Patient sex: M
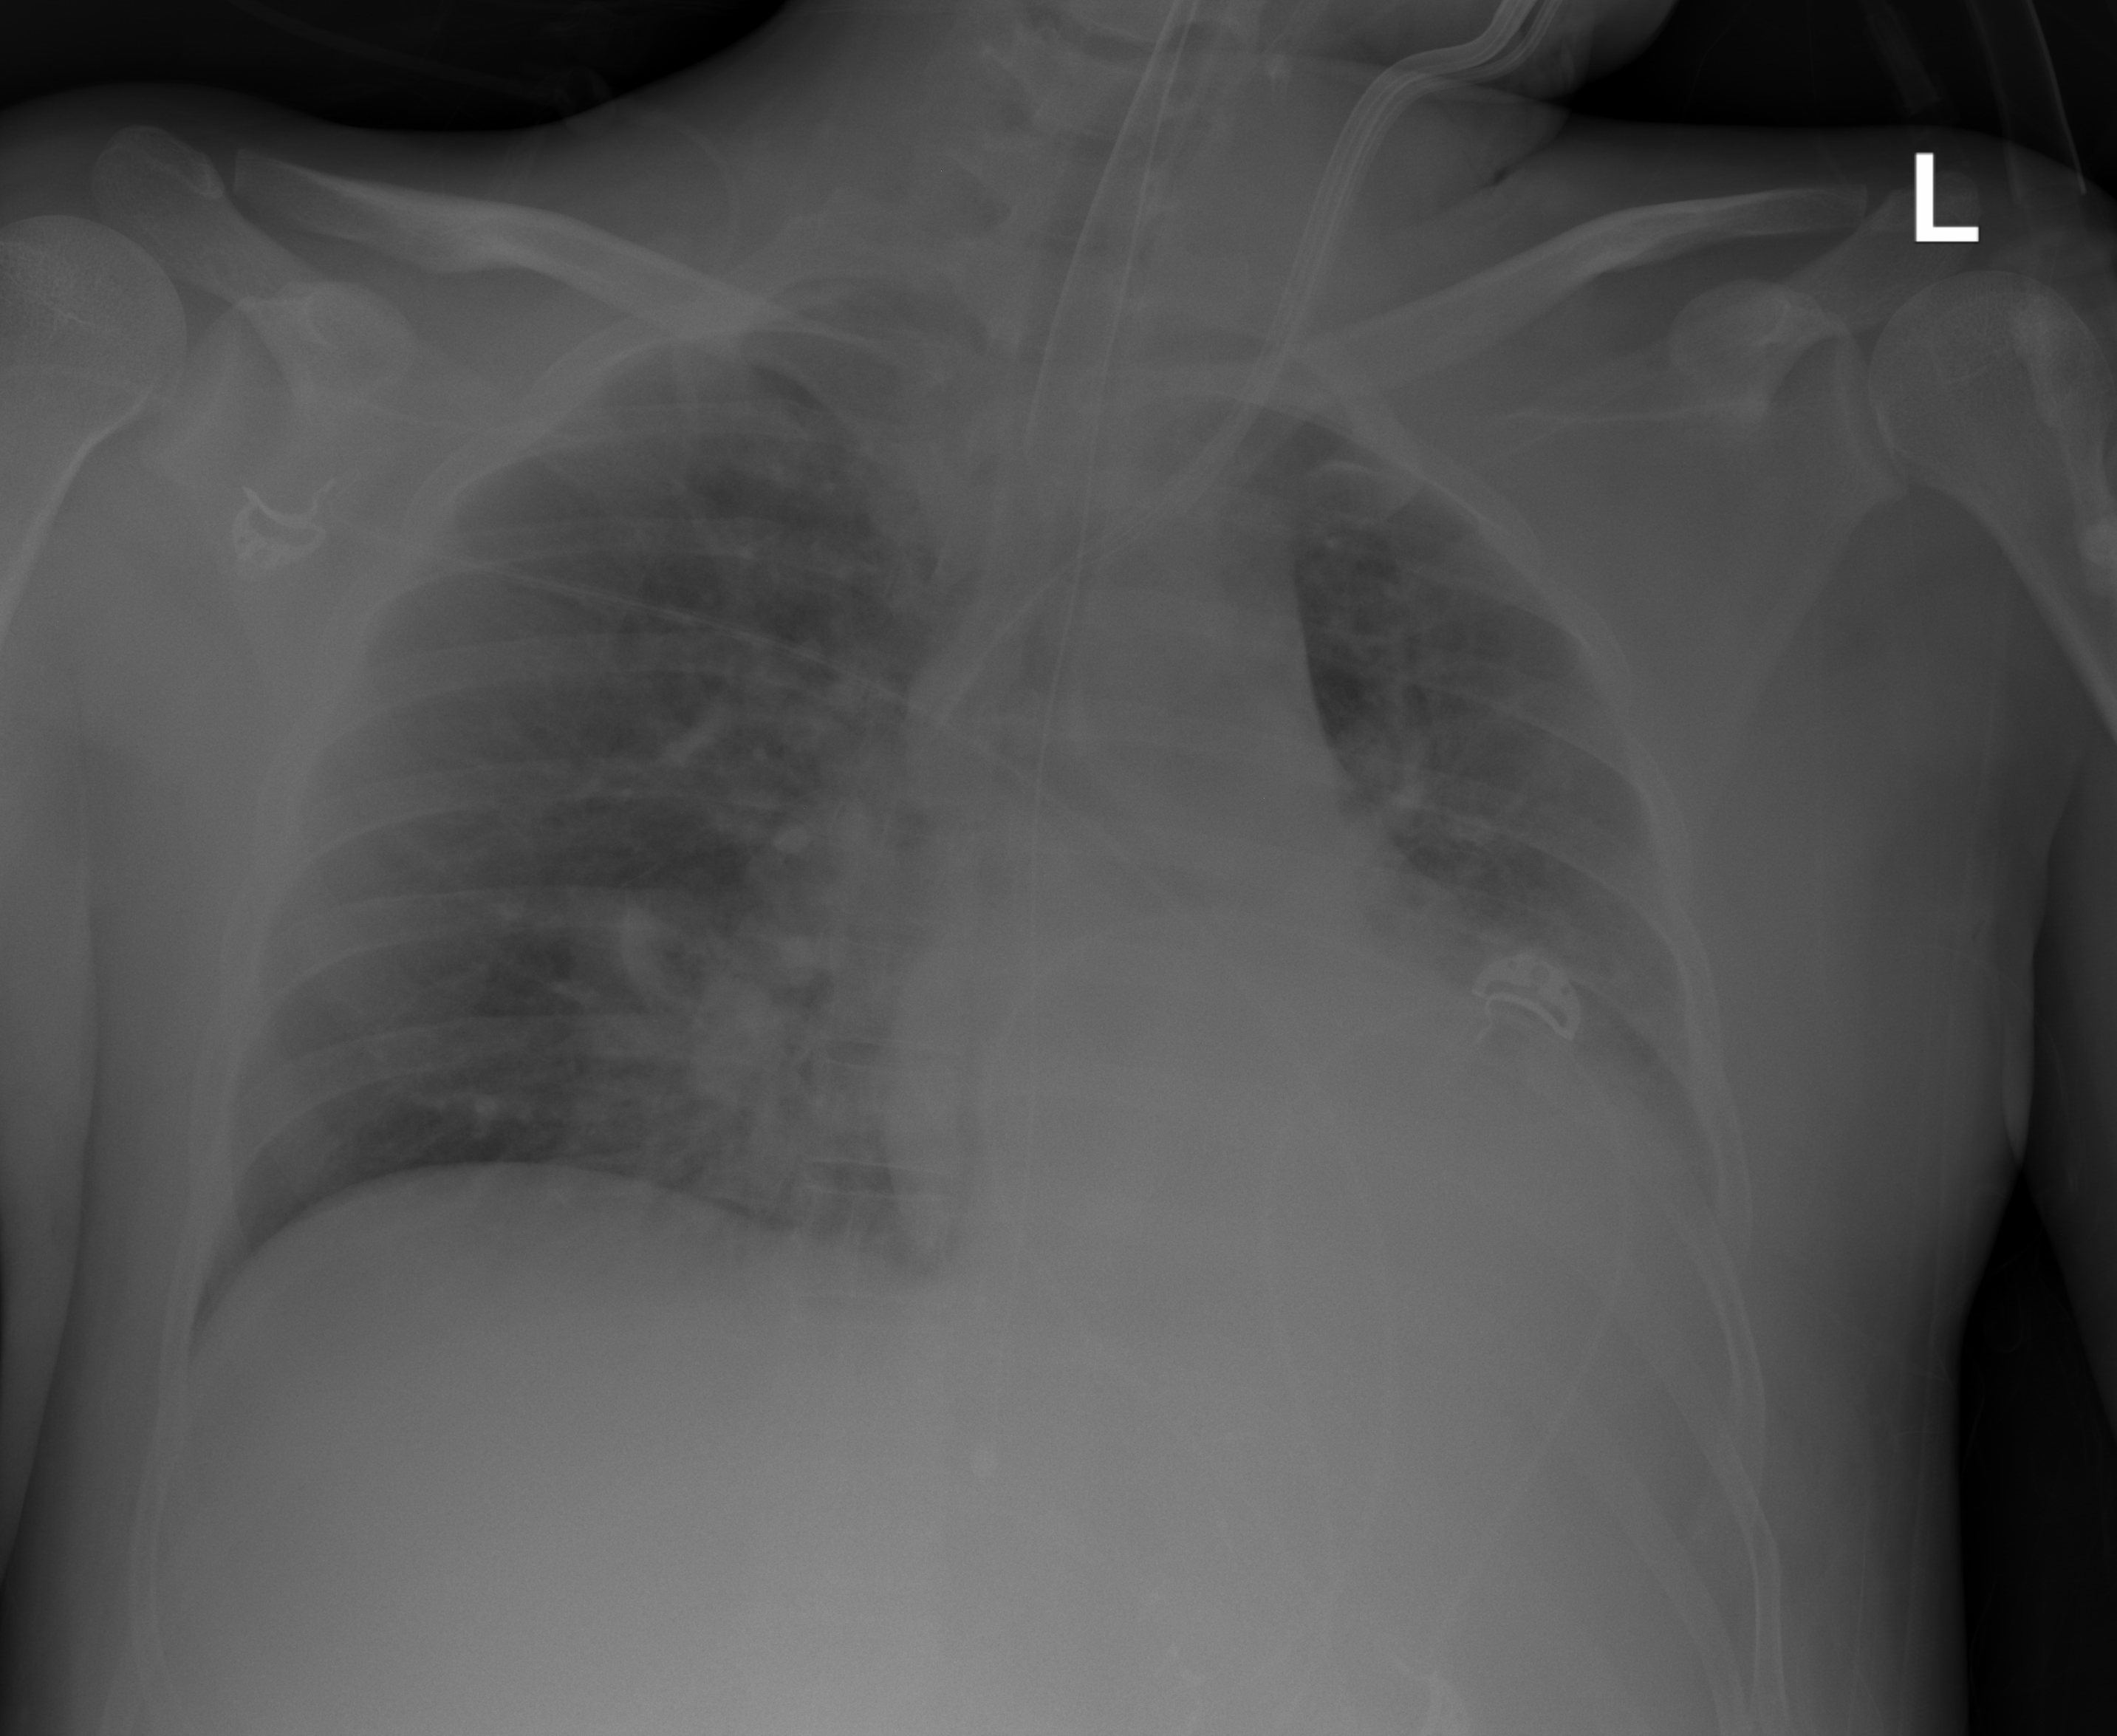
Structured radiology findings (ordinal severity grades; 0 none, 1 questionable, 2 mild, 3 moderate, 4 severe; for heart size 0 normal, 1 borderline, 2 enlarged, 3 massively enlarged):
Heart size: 0
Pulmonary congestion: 2
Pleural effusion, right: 0
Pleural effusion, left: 2
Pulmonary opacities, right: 3
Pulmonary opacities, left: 2
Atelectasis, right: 2
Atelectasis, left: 2